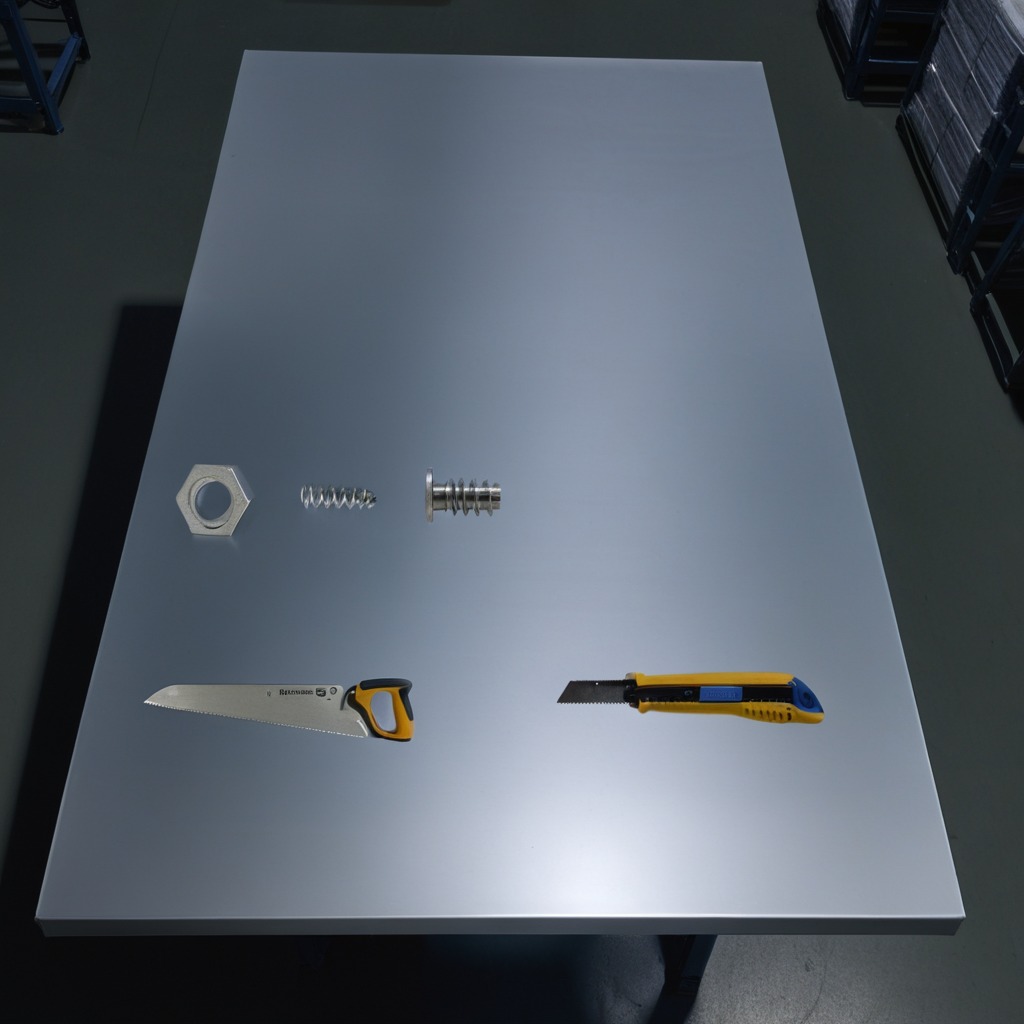
A utility knife, a metal machine screw, a coiled metal spring, a handheld metal saw, and a metal nut are lying on the tabletop.